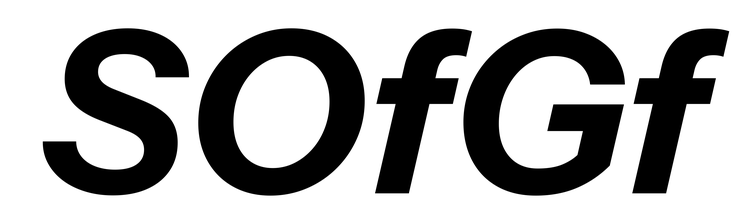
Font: InstrumentSans-Italic_Bold_Italic